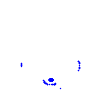
Particle: electron